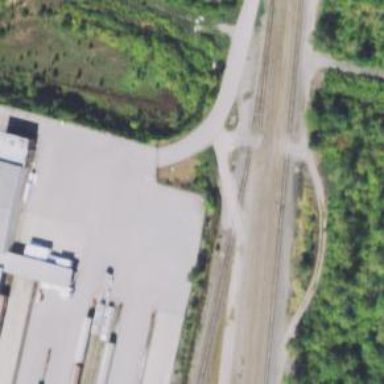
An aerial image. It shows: Abandoned railway yard is depicted.